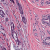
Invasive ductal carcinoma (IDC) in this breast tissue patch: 1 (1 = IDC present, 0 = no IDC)